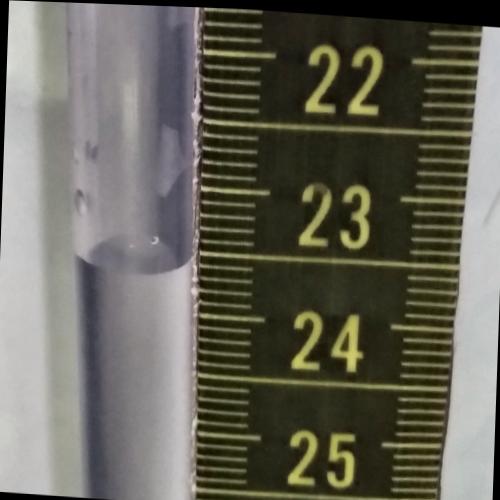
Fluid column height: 23.6 cm